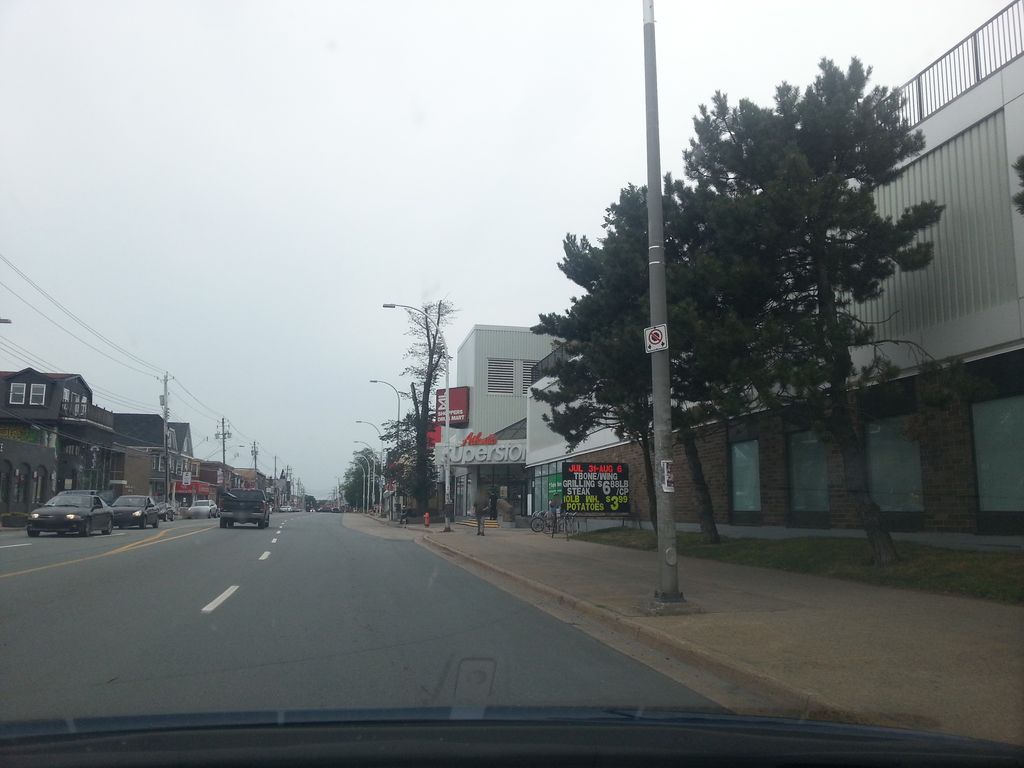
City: halifax